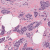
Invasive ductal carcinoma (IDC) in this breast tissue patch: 1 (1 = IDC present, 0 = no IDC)